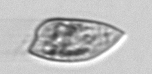
Label: Prorocentrum_dentatum